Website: apple
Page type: address-validator
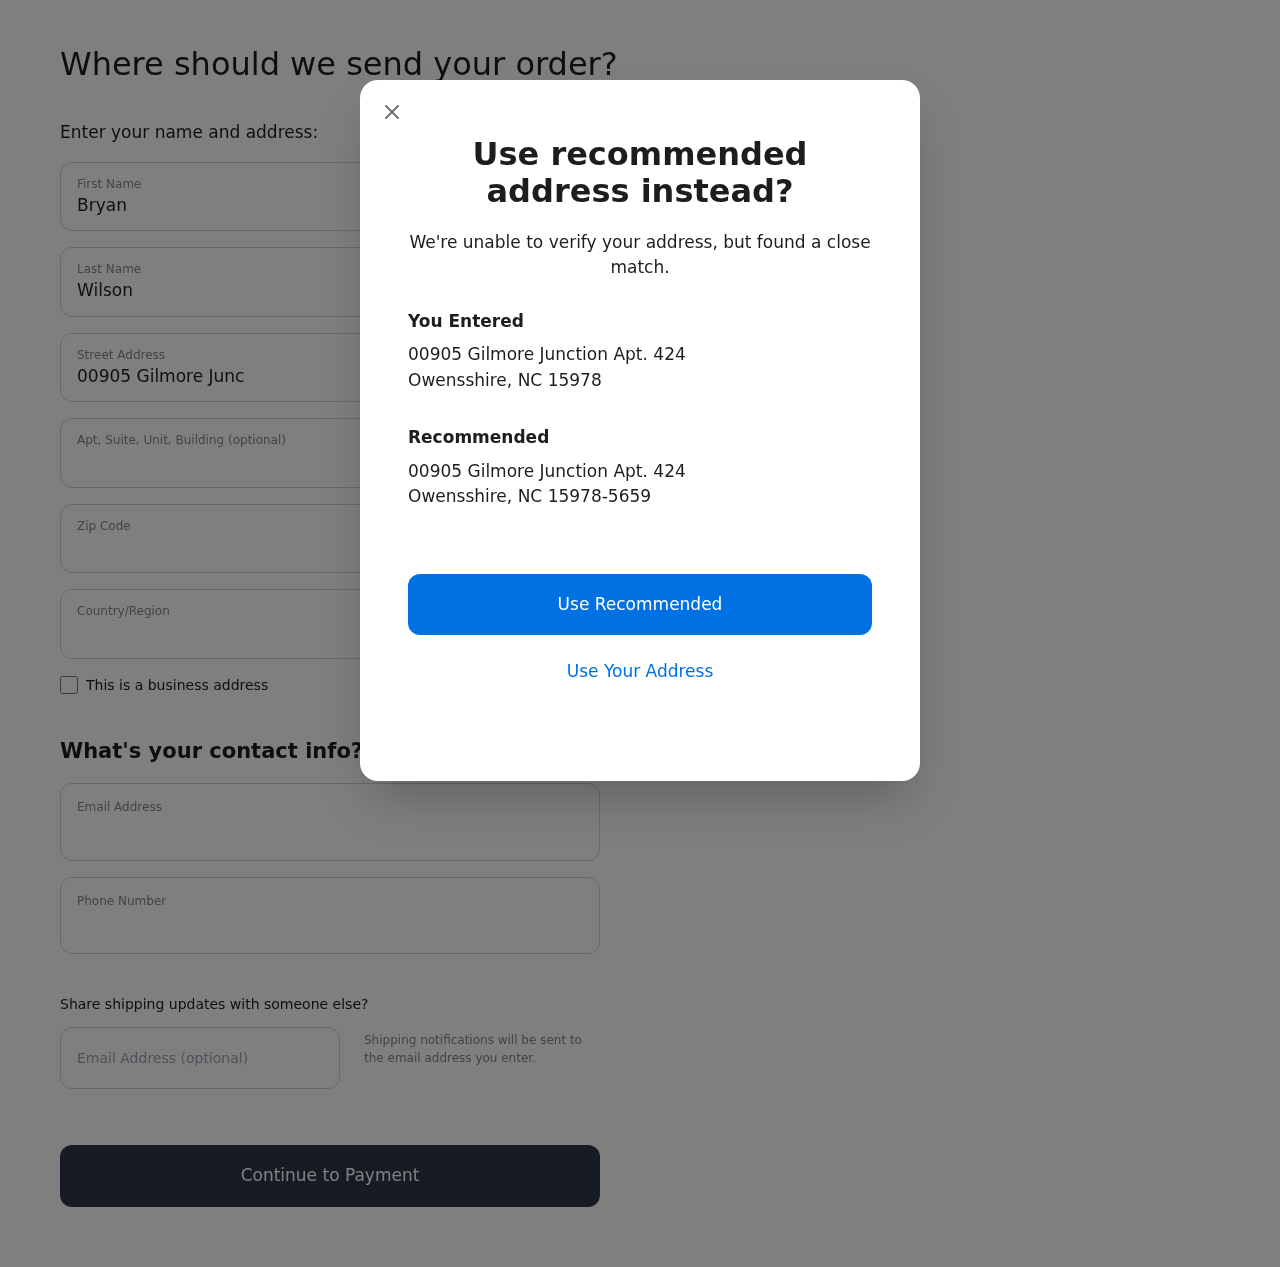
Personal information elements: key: PII_CITY
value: Owensshire
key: PII_COUNTRY
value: United States
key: PII_EMAIL
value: bwilson@yahoo.com
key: PII_FIRSTNAME
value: Bryan
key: PII_GIFT_EMAIL
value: brichardson@gmail.com
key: PII_LASTNAME
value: Wilson
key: PII_PHONE
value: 9874434946
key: PII_POSTCODE
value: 15978
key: PII_POSTCODE_FULL
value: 15978-5659
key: PII_STATE_ABBR
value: NC
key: PII_STREET
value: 00905 Gilmore Junction Apt. 424
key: PII_CITY2
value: Owensshire
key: PII_STATE_ABBR2
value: NC